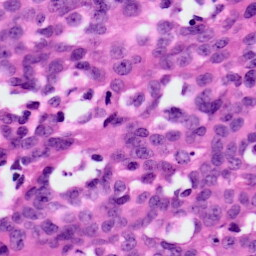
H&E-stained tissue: Ovarian